Question: Is there anyway to detect a car (object) after a sobel detction in opencv?
This is my current's work as shown as the image below:

Advanced thanks for any guidelines or solutions!
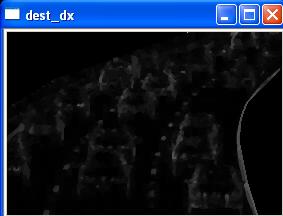
Answer: Object detection task need quite a bit of effort.
First, extract relevant features from object you want to detect: histogram of oriented gradient should be fine for car detection. So, you need to get database of car images. Second, you need to learn models using machine learning algorithm. Boosting or support vector machine should do the work. You will find the implementation in opencv.